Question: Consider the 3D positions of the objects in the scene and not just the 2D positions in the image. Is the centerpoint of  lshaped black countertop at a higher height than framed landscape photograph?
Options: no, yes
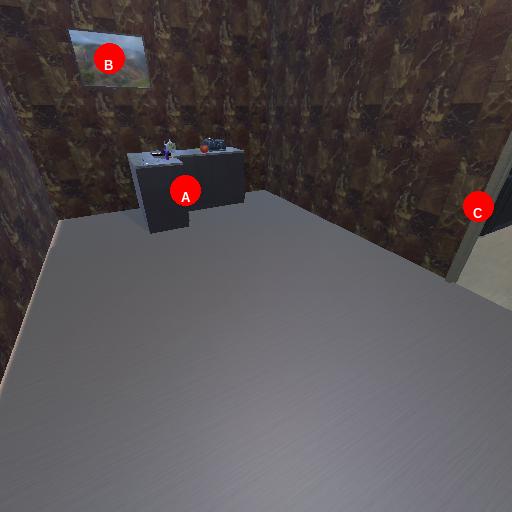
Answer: no